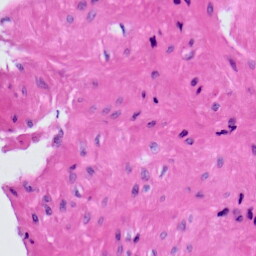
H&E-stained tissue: Prostate